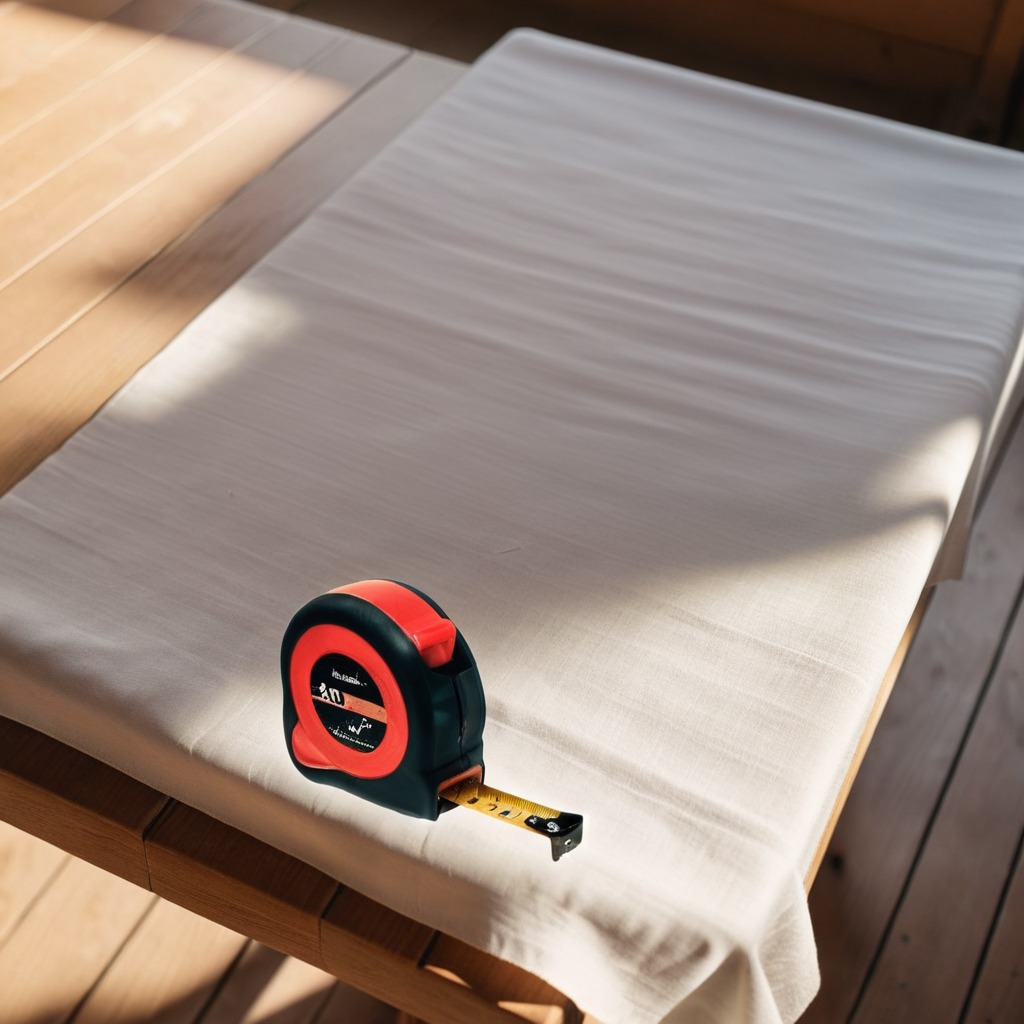
A measuring tape lies on the wooden table.